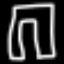
Label: pants